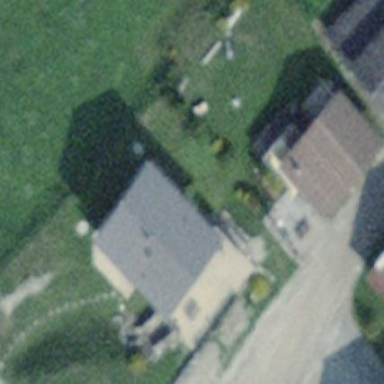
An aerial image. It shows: Simple and straightforward house.